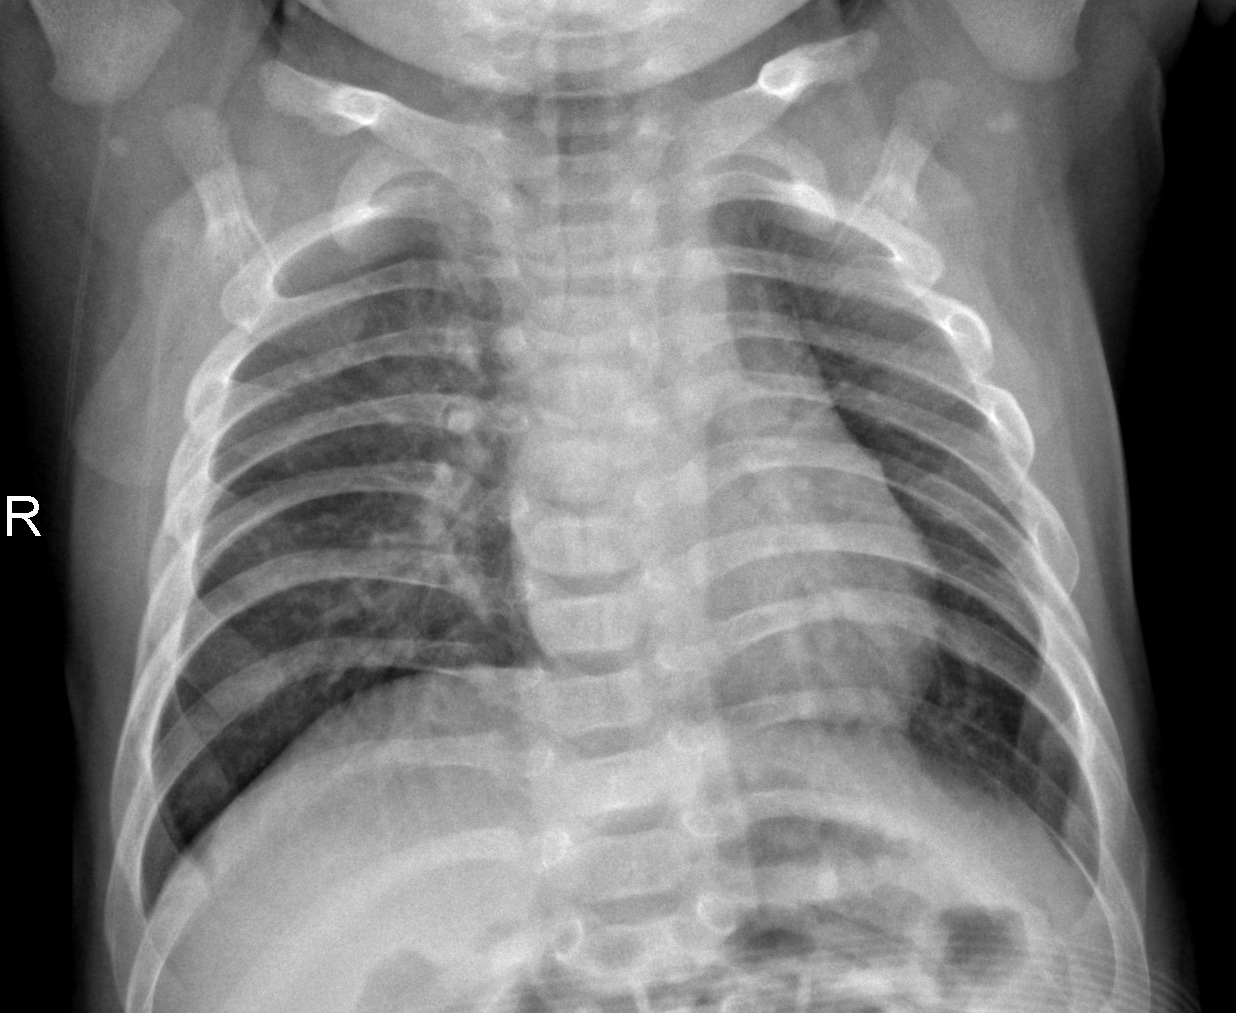
Diagnosis: NORMAL